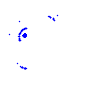
Particle: pion